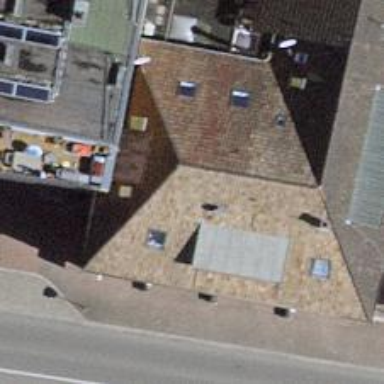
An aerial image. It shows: Restaurant.